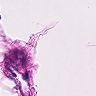
Metastatic tissue present: no